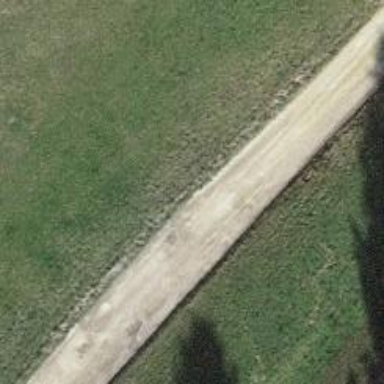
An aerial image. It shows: Gravel track with grade1.